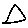
Label: triangle